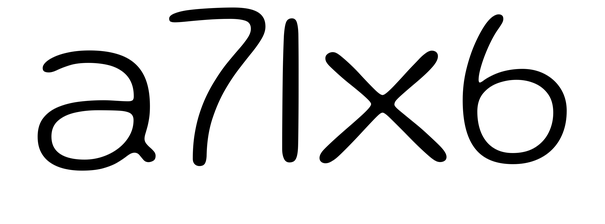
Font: Gluten_ExtraLight